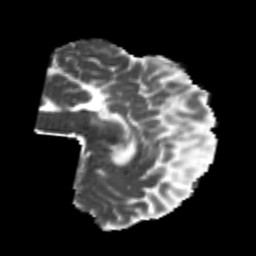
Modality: MD
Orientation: sagittal
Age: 21
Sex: male
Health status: healthy
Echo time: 0.074 s